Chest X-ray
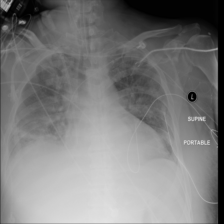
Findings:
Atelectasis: positive
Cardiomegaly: negative
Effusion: positive
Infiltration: negative
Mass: negative
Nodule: negative
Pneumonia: negative
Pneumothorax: negative
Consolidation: negative
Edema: negative
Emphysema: negative
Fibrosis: negative
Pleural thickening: negative
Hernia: negative